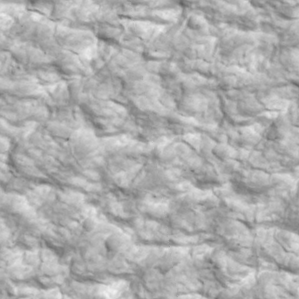
Label: non_frost